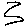
Label: zigzag